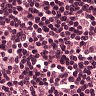
Metastatic tissue present: no